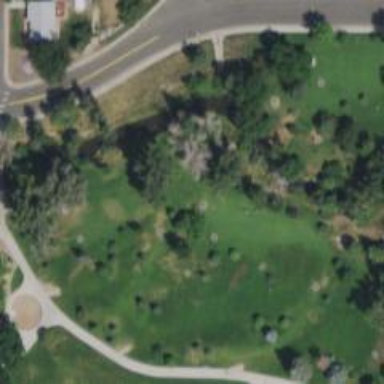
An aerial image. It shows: Disc golf hole.